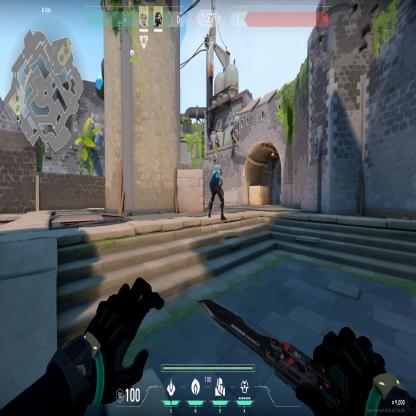
Label: teammate